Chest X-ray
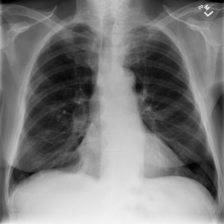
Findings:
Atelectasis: negative
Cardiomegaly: negative
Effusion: negative
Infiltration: negative
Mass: negative
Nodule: positive
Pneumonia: negative
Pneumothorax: negative
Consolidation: negative
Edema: negative
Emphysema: negative
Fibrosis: negative
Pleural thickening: negative
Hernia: negative